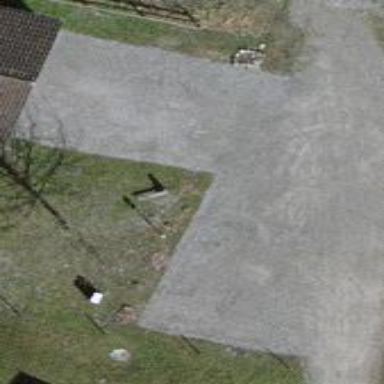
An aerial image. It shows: Parking area with gravel surface.